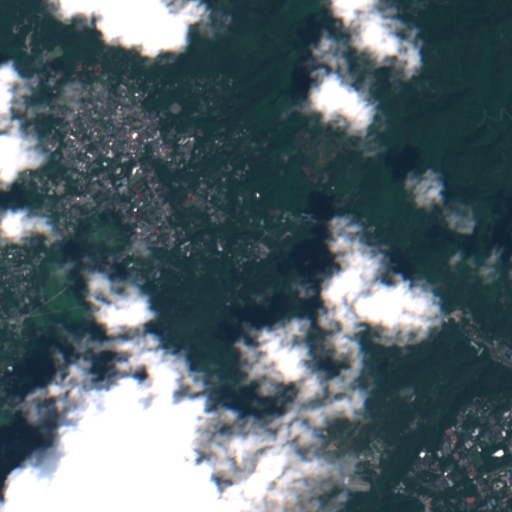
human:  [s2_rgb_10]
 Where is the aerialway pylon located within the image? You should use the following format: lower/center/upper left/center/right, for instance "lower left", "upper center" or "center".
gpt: The aerialway pylon is located in the lower right of the image.
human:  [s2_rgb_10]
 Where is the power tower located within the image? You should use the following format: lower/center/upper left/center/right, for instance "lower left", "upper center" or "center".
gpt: The power tower is located in the center right of the image.
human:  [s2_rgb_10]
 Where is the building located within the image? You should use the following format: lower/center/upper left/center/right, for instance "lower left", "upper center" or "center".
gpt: There is no building in the image.